Question: I am trying to create archive like swipe action of gmail in my app.
I am able to draw the image and text while sliding.But the problem is after the slide back the delete button image is not removed.
How to remove the delete button after slide back.I don't know what i'm doing wrong with my code.
'''
class SwipeController extends Callback {
private Paint p = new Paint();
private Context context;
public SwipeController(Context context) {
this.context = context;
}
@Override
public int getMovementFlags(RecyclerView recyclerView, RecyclerView.ViewHolder viewHolder) {
return makeMovementFlags(0, LEFT);
}
@Override
public boolean onMove(RecyclerView recyclerView, RecyclerView.ViewHolder viewHolder, RecyclerView.ViewHolder target) {
return false;
}
@Override
public int convertToAbsoluteDirection(int flags, int layoutDirection) {
Log.d("convertToDirection","convertToAbsoluteDirection Executed");
return super.convertToAbsoluteDirection(flags, layoutDirection);
}
@Override
public void onSwiped(RecyclerView.ViewHolder viewHolder, int direction) {
int position = viewHolder.getAdapterPosition();
if (direction == ItemTouchHelper.LEFT){
//adapter.removeItem(position);remove item from adapter
}
}
@Override
public void onChildDraw(Canvas c, RecyclerView recyclerView, RecyclerView.ViewHolder viewHolder, float dX, float dY, int actionState, boolean isCurrentlyActive) {
Bitmap icon;
if(actionState == ItemTouchHelper.ACTION_STATE_SWIPE){
View itemView = viewHolder.itemView;
float height = (float) itemView.getBottom() - (float) itemView.getTop();
float width = height / 3;
try{
if(dX > 0){
p.setColor(Color.parseColor("#388E3C"));
RectF background = new RectF((float) itemView.getLeft(), (float) itemView.getTop(), dX,(float) itemView.getBottom());
c.drawRect(background,p);
icon = BitmapFactory.decodeResource(context.getResources(), R.drawable.voicemaildelte);
RectF icon_dest = new RectF((float) itemView.getLeft() + width ,(float) itemView.getTop() + width,(float) itemView.getLeft()+ 2*width,(float)itemView.getBottom() - width);
c.drawBitmap(icon,null,icon_dest,p);
} else {
p.setColor(Color.parseColor("#D32F2F"));
RectF background = new RectF((float) itemView.getRight() + dX, (float) itemView.getTop(),(float) itemView.getRight(), (float) itemView.getBottom());
c.drawRect(background,p);
icon = BitmapFactory.decodeResource(context.getResources(), R.drawable.voicemaildelte);
RectF icon_dest = new RectF((float) itemView.getRight() - 2*width ,(float) itemView.getTop() + width,(float) itemView.getRight() - width,(float)itemView.getBottom() - width);
c.drawBitmap(icon,null,icon_dest,p);
}
}catch(Exception e){
e.printStackTrace();
}
}
super.onChildDraw(c, recyclerView, viewHolder, dX, dY, actionState, isCurrentlyActive);
}
}
'''
[
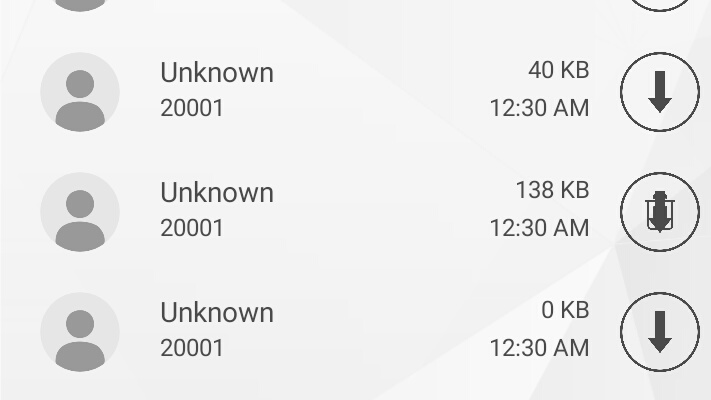
Answer: Found a way to redraw them.
this variable indicates whether the viewholder is currently under the control of user it returns true so used it to draw the buttons only when the viewholder is being swiped by the user.
'''
@Override
public void onChildDraw(Canvas c, RecyclerView recyclerView, RecyclerView.ViewHolder viewHolder, float dX, float dY, int actionState, boolean isCurrentlyActive) {
Bitmap icon;
if(actionState == ItemTouchHelper.ACTION_STATE_SWIPE && isCurrentlyActive){
View itemView = viewHolder.itemView;
float height = (float) itemView.getBottom() - (float) itemView.getTop();
float width = height / 3;
try{
if(dX > 0){
p.setColor(Color.parseColor("#388E3C"));
RectF background = new RectF((float) itemView.getLeft(), (float) itemView.getTop(), dX,(float) itemView.getBottom());
c.drawRect(background,p);
icon = BitmapFactory.decodeResource(context.getResources(), R.drawable.voicemaildelte);
RectF icon_dest = new RectF((float) itemView.getLeft() + width ,(float) itemView.getTop() + width,(float) itemView.getLeft()+ 2*width,(float)itemView.getBottom() - width);
c.drawBitmap(icon,null,icon_dest,p);
} else {
p.setColor(Color.parseColor("#D32F2F"));
RectF background = new RectF((float) itemView.getRight() + dX, (float) itemView.getTop(),(float) itemView.getRight(), (float) itemView.getBottom());
c.drawRect(background,p);
icon = BitmapFactory.decodeResource(context.getResources(), R.drawable.voicemaildelte);
RectF icon_dest = new RectF((float) itemView.getRight() - 2*width ,(float) itemView.getTop() + width,(float) itemView.getRight() - width,(float)itemView.getBottom() - width);
c.drawBitmap(icon,null,icon_dest,p);
}
}catch(Exception e){
e.printStackTrace();
}
}
super.onChildDraw(c, recyclerView, viewHolder, dX, dY, actionState, isCurrentlyActive);
}
'''